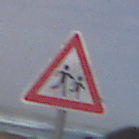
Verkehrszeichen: KinderLinks
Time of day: Midday
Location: Outdoor (Nature)
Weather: PartlyCloudy
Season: NotSpecified
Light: Natural